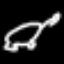
Label: frog